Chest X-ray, PA view. Patient: 57 years old, sex M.
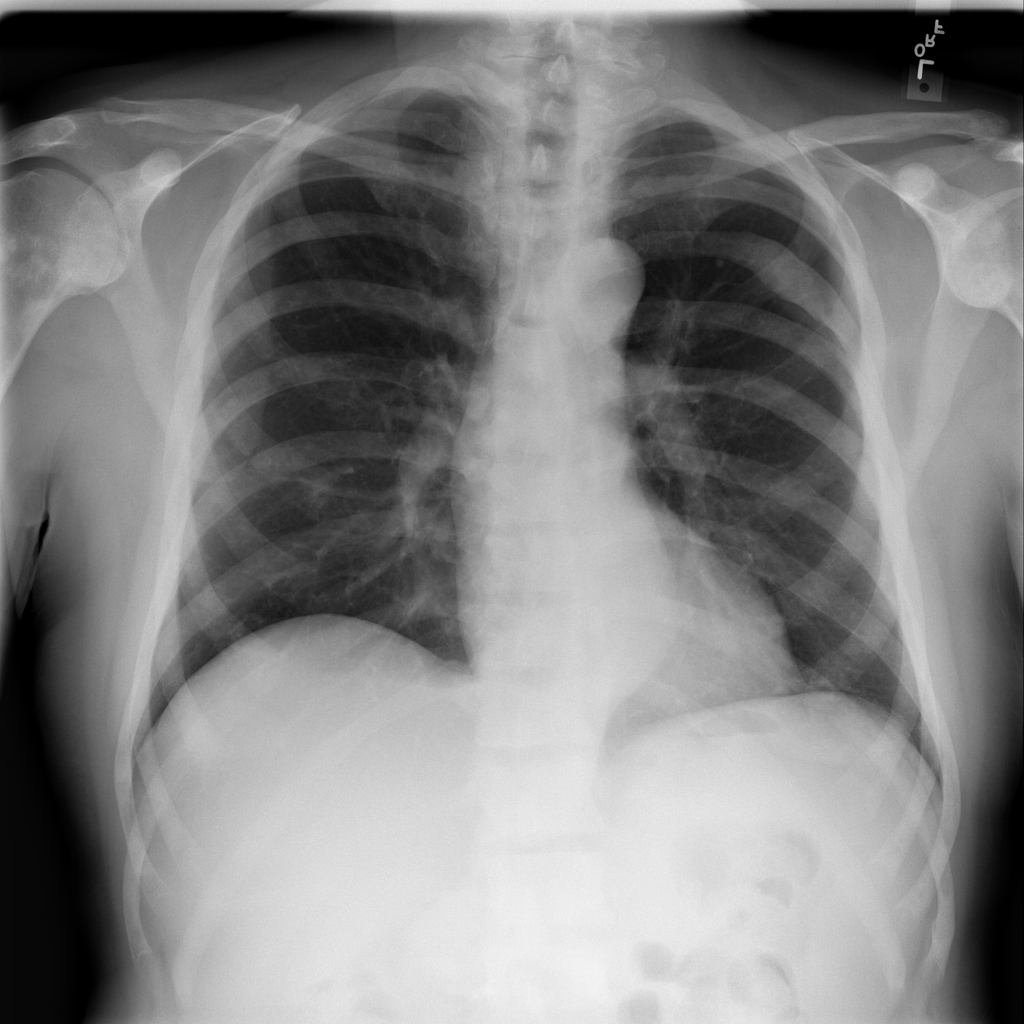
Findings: No Finding